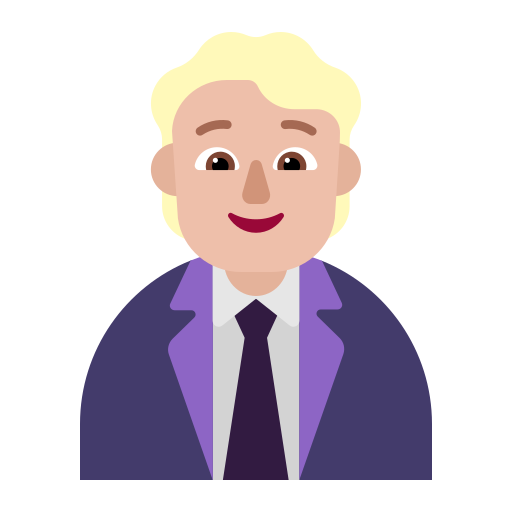
office worker flat  light